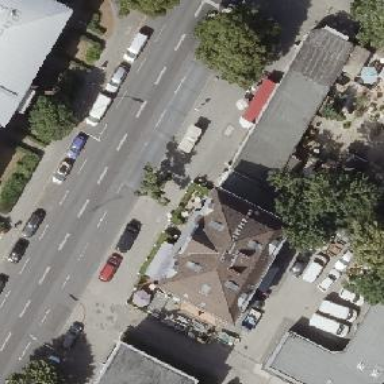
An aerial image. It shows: Pub.